Aerial crown-view tile of a tropical tree (Barro Colorado Island, Panama), acquired 20240716:
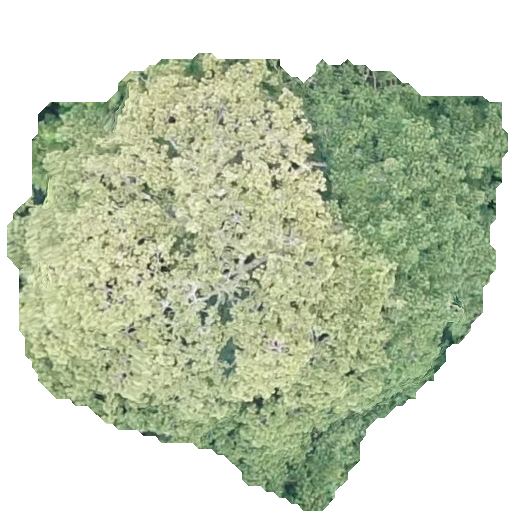
Species: Sterculia apetala
GBIF accepted scientific name: Sterculia apetala
Crown area: 254.66 m²